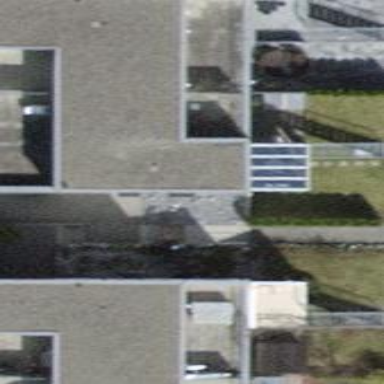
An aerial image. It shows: Semidetached house with flat roof.